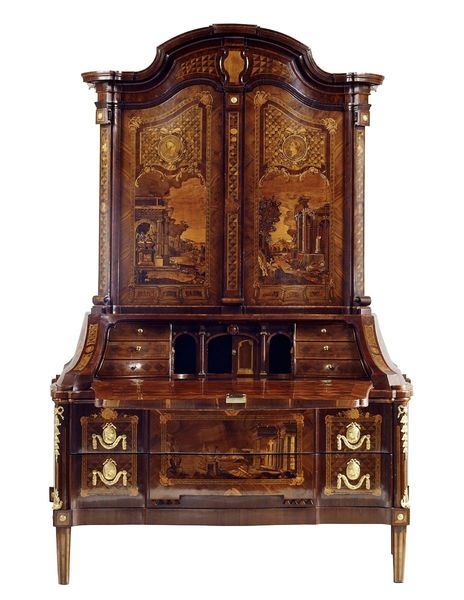
Titel: Pultschreibschrank
Künstler: Johann Gottlob Fiedler
Standort: Hamburg
Institution: Museum für Kunst und Gewerbe Hamburg
Schlagwörter: holz, bildnis, möbel, portrait, birke, klassizismus, schrank, medaillon, ruinen, intarsien, girlanden, schubladen, schreiben, ahorn, eiche, eibe, sekretär, schreibschrank, mahagoni, ebenholz, laubholz, nussbaum, buchsbaum, magnolie, marketerie, bois, konterfei, rosenholz, blumengewinde, neuklassizismus, porträt, schreibkasten, schreibschränke, goût étrusque, goût grec, frühklassizismus, blindholz, amaranth, pinkwood, bahia, ruinenbild